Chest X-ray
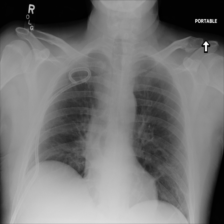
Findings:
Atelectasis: negative
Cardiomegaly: negative
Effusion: negative
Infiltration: negative
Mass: negative
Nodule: negative
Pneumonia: negative
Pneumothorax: negative
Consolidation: negative
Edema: negative
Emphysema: negative
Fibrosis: negative
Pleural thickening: negative
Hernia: negative